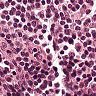
Metastatic tissue present: no